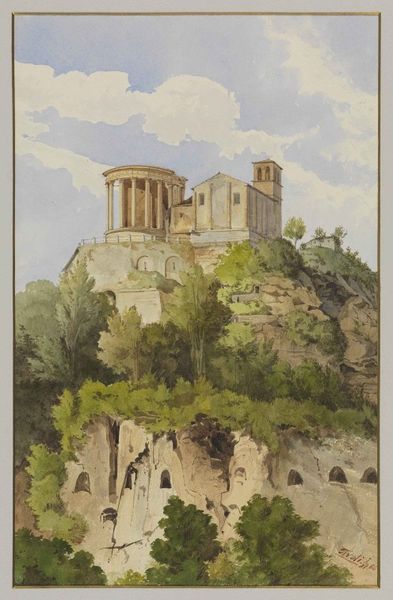
Titel: Der Vestatempel (Sibyllentempel) bei Tivoli
Künstler: Josef Wilhelm Durm
Standort: Karlsruhe
Institution: Staatliche Kunsthalle Karlsruhe
Schlagwörter: baum, berg, blau, feder, felsen, gemälde, himmel, weiß, wolken, aquarell, bäume, grün, kirchturm, landschaft, ocker, braun, fenster, pastell, säule, säulen, zeichnung, gebäude, haus, wolke, beige, malerei, wand, architektur, rahmen, stein, bild, signatur, häuser, hügel, natur, busch, büsche, gebüsch, kirche, pflanzen, höhle, wald, anhöhe, turm, italien, abhang, fels, hang, steilhang, mauer, graphik, steil, rundbogen, kuppel, geländer, hoch, oben, gang, tusche, ruine, umgang, antike, burg, palast, idyll, abgrund, lithographie, höhlen, ruinen, löcher, pantheon, rom, kapitell, blauer himmel, antik, reise, laubbäume, kapelle, griechenland, wildnis, grüne, tempel, rundtempel, felsvorsprung, gestrüpp, arkadien, apollo, akropolis, bauwerk, rondell, froschperspektive, rotunde, spitzgiebel, walhalla, girechenland, säulenbau, nizza, mittelmeerraum, griegenland, hähle, 1700, walken, löscher, säulenbu, palalst, skropolis, wolkebaum, gämge